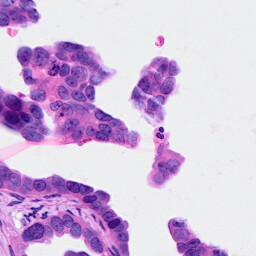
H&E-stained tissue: Ovarian